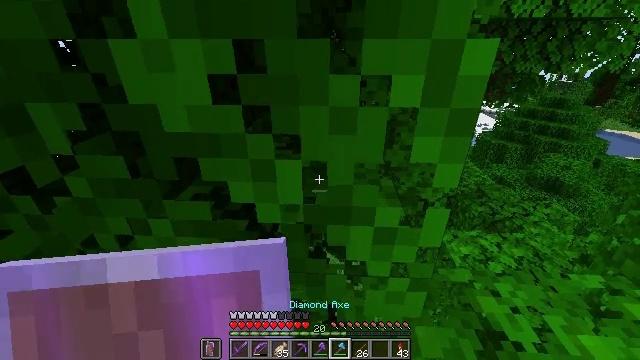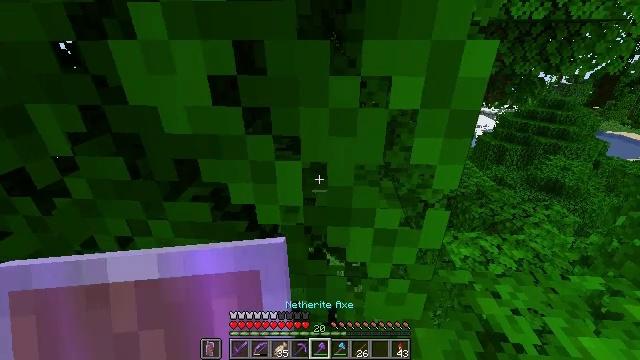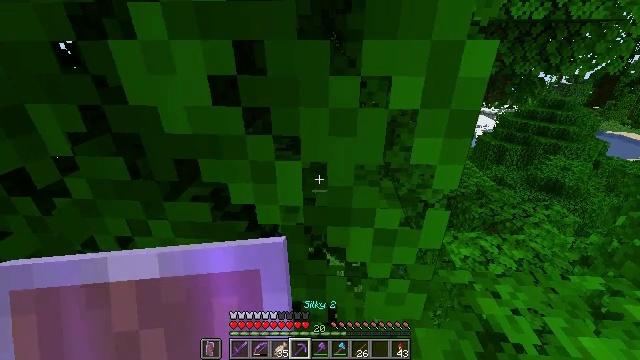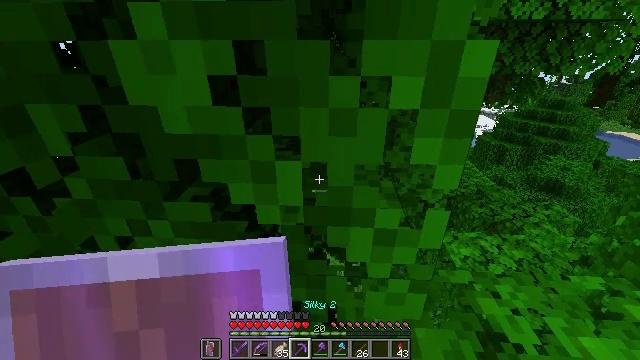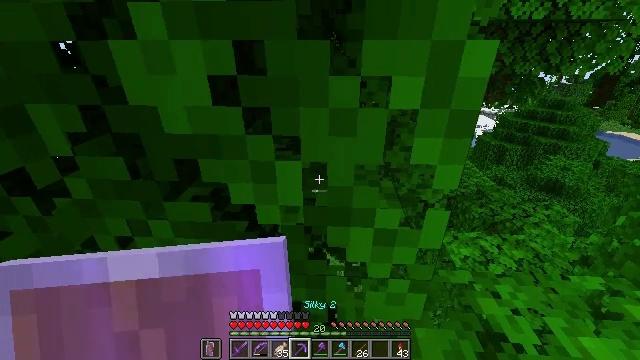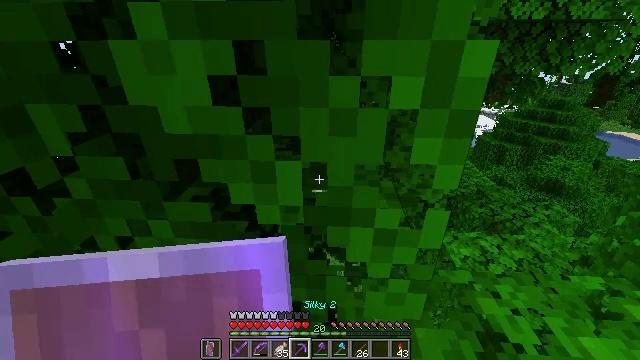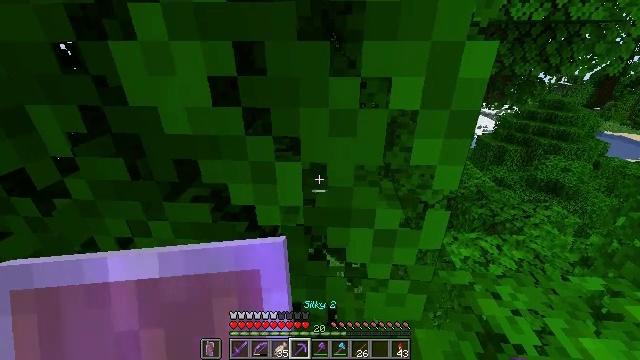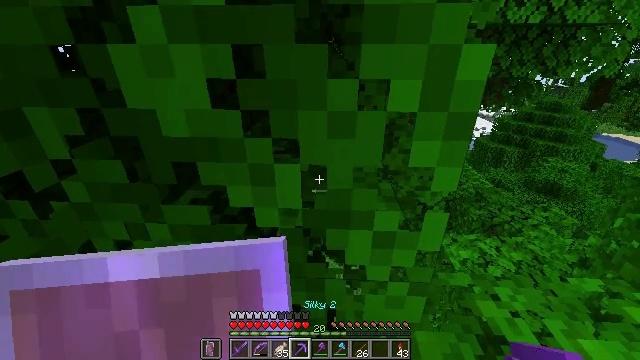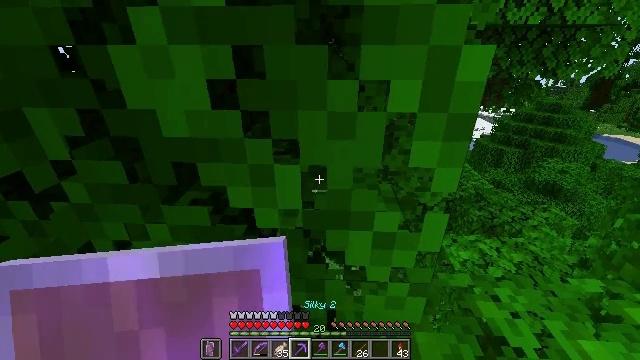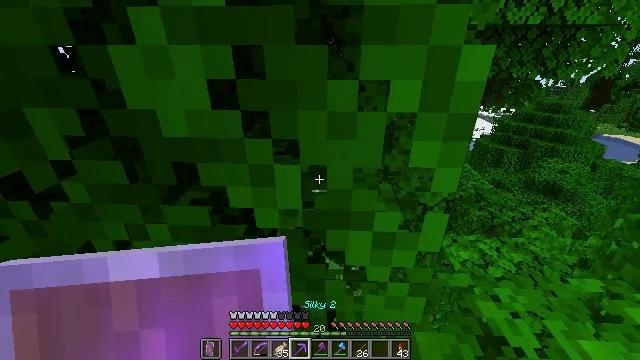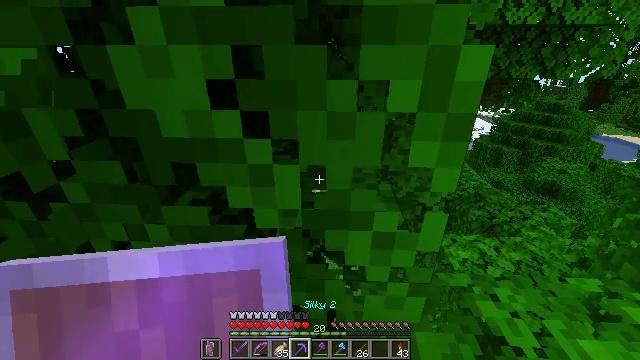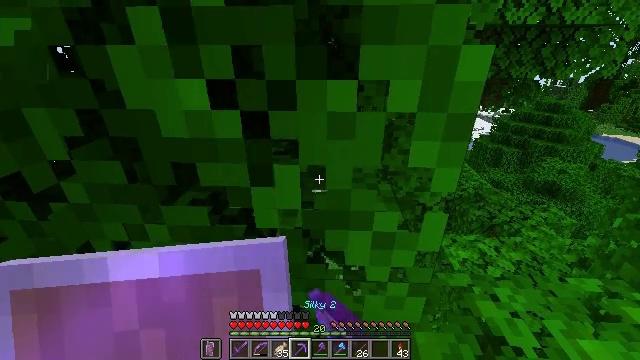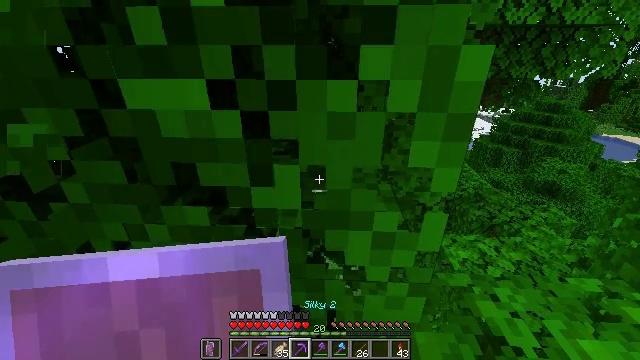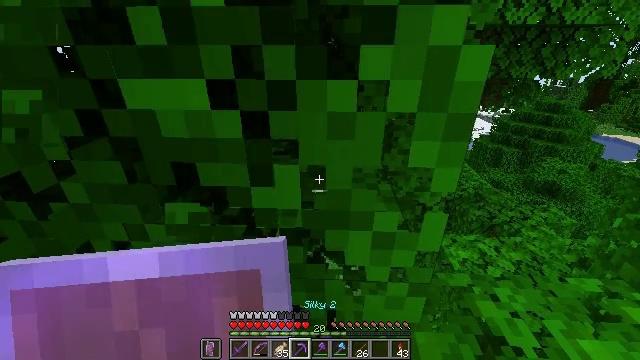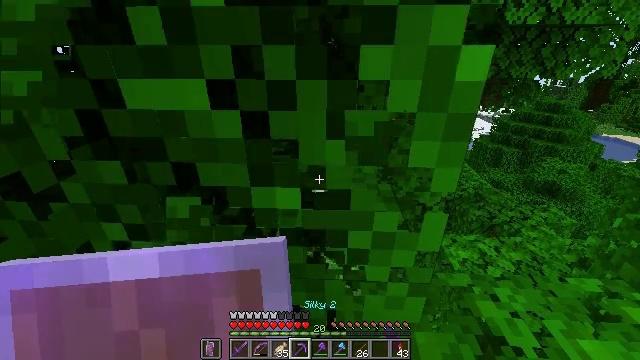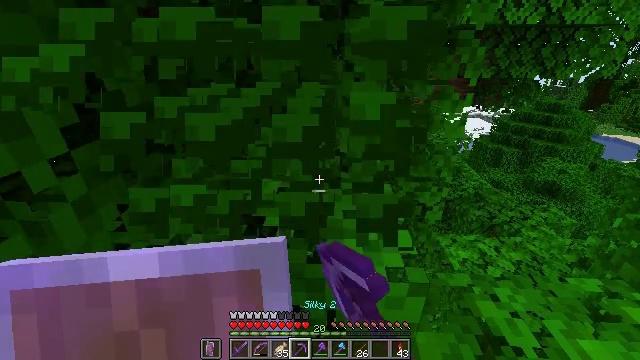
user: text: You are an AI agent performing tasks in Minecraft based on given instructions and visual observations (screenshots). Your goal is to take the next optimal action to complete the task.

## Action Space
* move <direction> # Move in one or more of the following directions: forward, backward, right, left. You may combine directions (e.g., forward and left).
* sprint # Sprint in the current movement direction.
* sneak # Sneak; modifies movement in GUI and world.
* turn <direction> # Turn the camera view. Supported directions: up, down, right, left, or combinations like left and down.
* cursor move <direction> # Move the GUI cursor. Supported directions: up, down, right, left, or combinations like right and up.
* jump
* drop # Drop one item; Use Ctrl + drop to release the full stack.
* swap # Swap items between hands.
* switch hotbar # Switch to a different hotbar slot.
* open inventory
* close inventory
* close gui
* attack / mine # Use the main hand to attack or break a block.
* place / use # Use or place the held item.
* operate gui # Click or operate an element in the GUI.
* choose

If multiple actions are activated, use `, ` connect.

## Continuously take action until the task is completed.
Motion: motion action
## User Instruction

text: Mine oak leaves.
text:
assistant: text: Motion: no_op
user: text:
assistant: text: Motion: no_op
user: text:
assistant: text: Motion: no_op
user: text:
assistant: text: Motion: no_op
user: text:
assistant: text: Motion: no_op
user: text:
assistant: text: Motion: no_op
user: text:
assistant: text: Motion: no_op
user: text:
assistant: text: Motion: no_op
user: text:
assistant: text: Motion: no_op
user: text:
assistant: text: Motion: attack / mine
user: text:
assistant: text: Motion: attack / mine
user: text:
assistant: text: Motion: attack / mine
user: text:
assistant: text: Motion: attack / mine
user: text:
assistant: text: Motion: attack / mine
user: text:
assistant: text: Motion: attack / mine
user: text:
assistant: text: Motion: attack / mine
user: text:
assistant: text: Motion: attack / mine
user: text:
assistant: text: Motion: attack / mine
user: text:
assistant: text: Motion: no_op
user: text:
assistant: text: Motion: no_op